Question: I have this issue... I have five separate pages that I would like to load, on each page I have two dynamic loads to swap out the content of some divs. The dynamic loading of the content works fine until I try and introduce the loading of the html page that is will be on.
code:
'''
$(document).ready(function(){
$(function ()
{
$('.swapConsultationsLink').click(function()
{
$('.resFix').load('nonSurgicalProcedures.html');
$('#contentAll').load('dynamicPages/ns_consultations.html');
$('#textWelcome').load('dynamicPages/ns_links.html');
})
});
});
'''
The .resFix is a div that I made that surrounds the whole document under the body tag layer. #contentAll is the main content load and #textWelcome is the right navigation links.
Upon attempting the '$('.resFix').load('nonSurgicalProcedures.html');' the whole document gets wiped out when clicked.
here is the layout:

Let me add that I have a separate landing page as the index.html (kind of a background scrolling advert), I know that using just:
'''
$(document).ready(function(){
$(function ()
{
$('.swapConsultationsLink').click(function()
{
$('#contentAll').load('dynamicPages/ns_consultations.html');
$('#textWelcome').load('dynamicPages/ns_links.html');
})
});
});
'''
for the page displayed works, it's trying to click off the other page that creates the issue!
Thanks for any help.
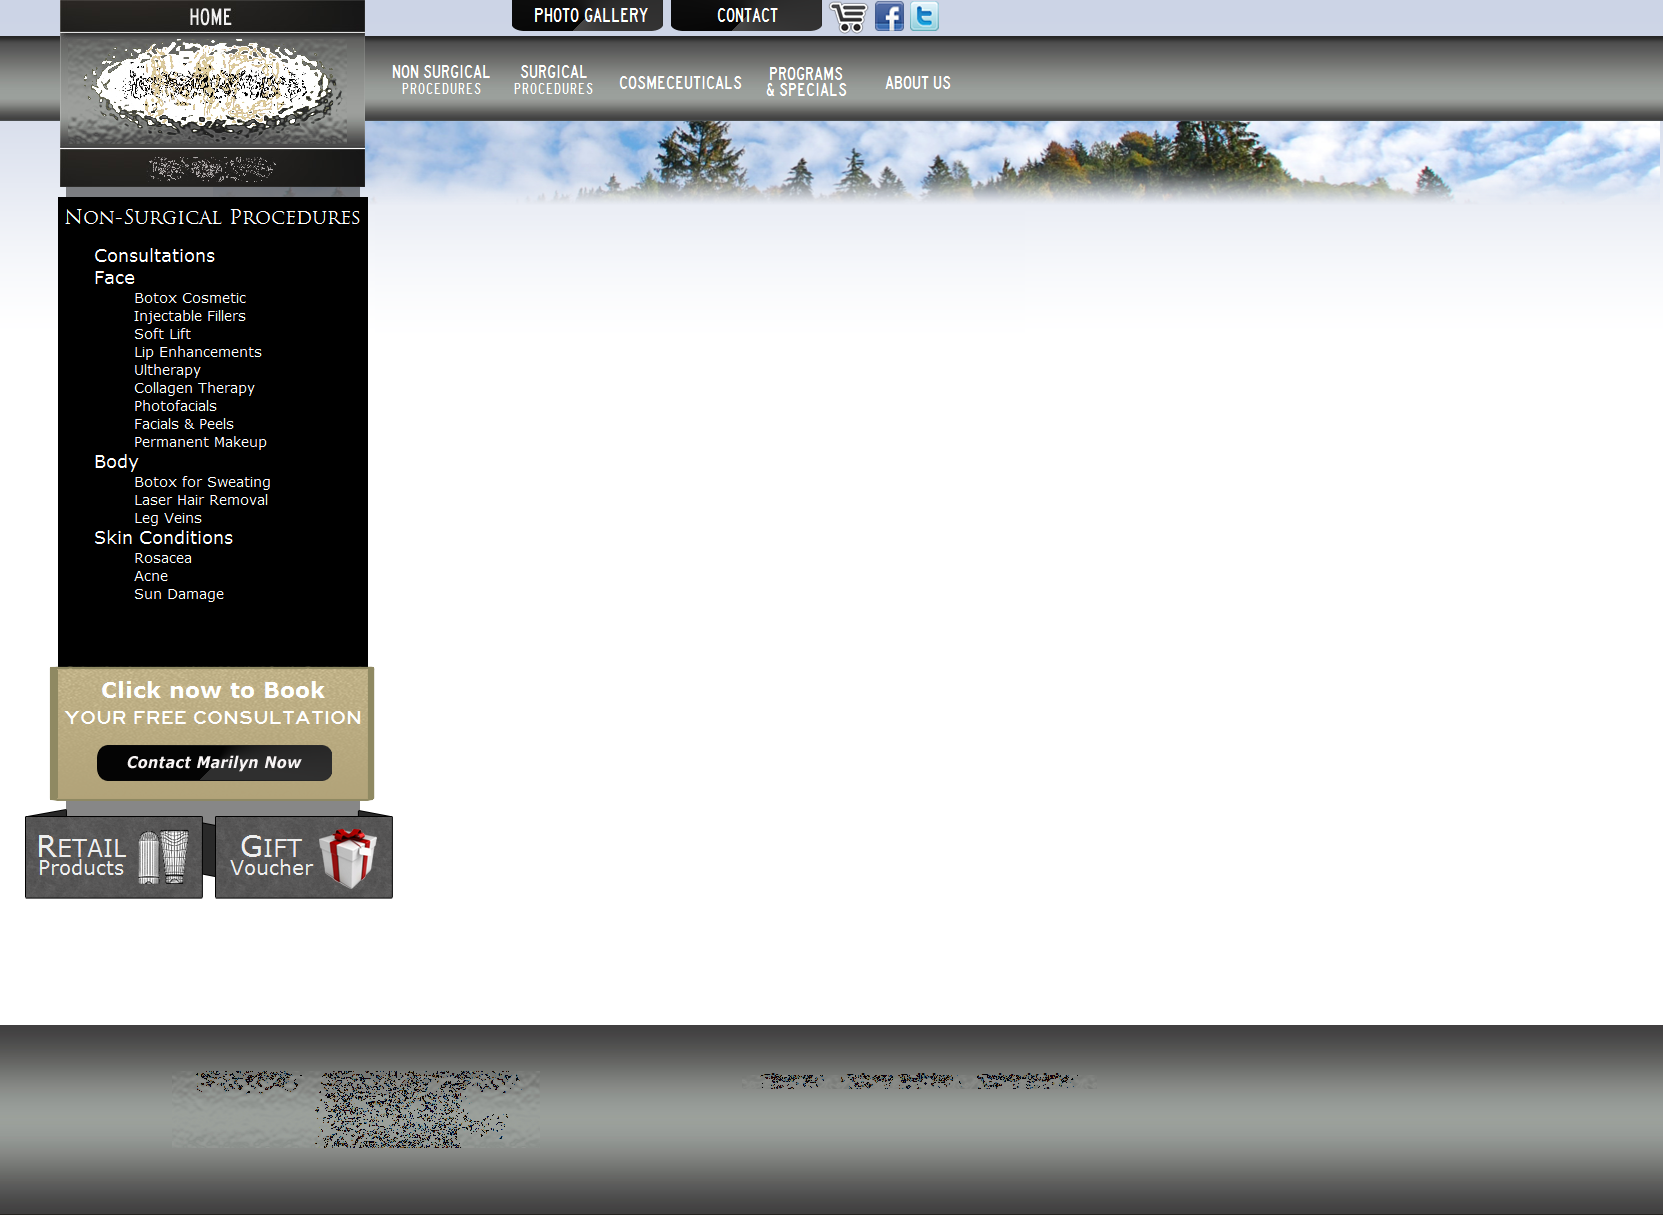
Answer: hej webDevHed
so first
'''
$(document).ready(function(){
$(function ()
{
'''
these two callbacks do the same thing you dont need both
so i dont have access to the marcup so i cant se whats wrong here but
.load is async so if the second call there requiers the first markupp to have been inserted it will fail if that returns before the first one. (this is a race condition tho so you will get unconsistent results)
if they do depend on each other you can write it like this
'''
$(function () {
$('.swapConsultationsLink').click(function() {
$('.resFix').load('nonSurgicalProcedures.html', function() {
$('#contentAll').load('dynamicPages/ns_consultations.html', function() {
$('#textWelcome').load('dynamicPages/ns_links.html');
});
});
});
});
'''
hope this helps